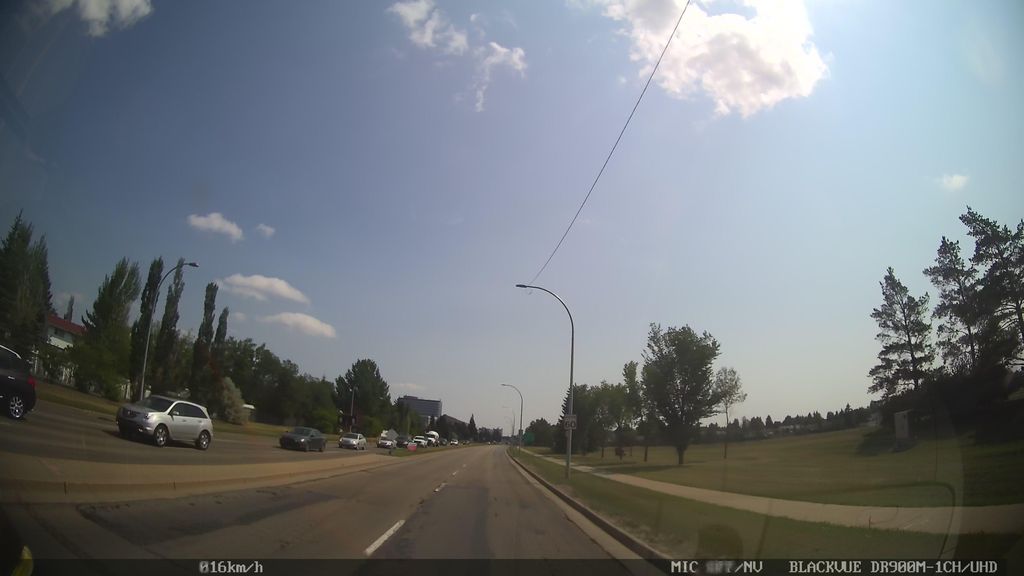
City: edmonton